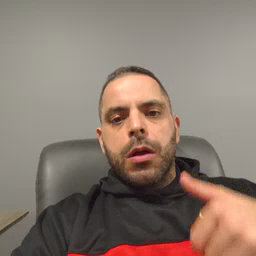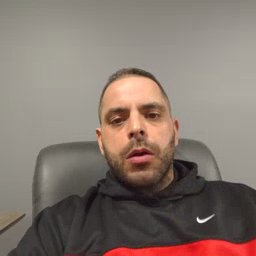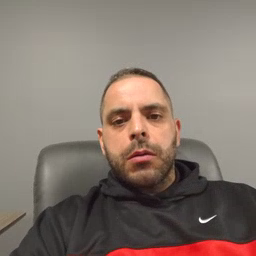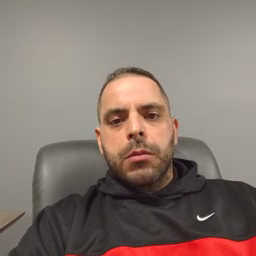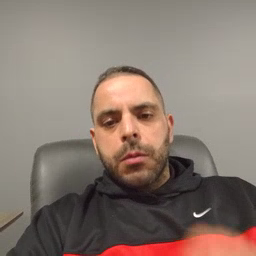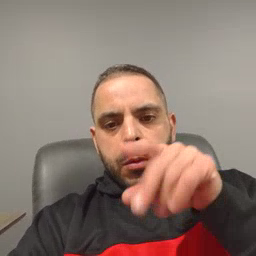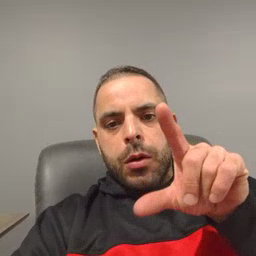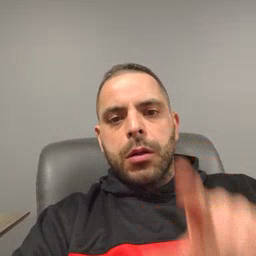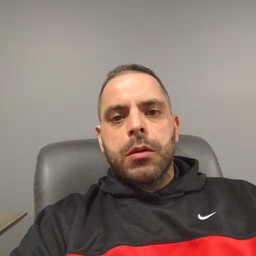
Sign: pool